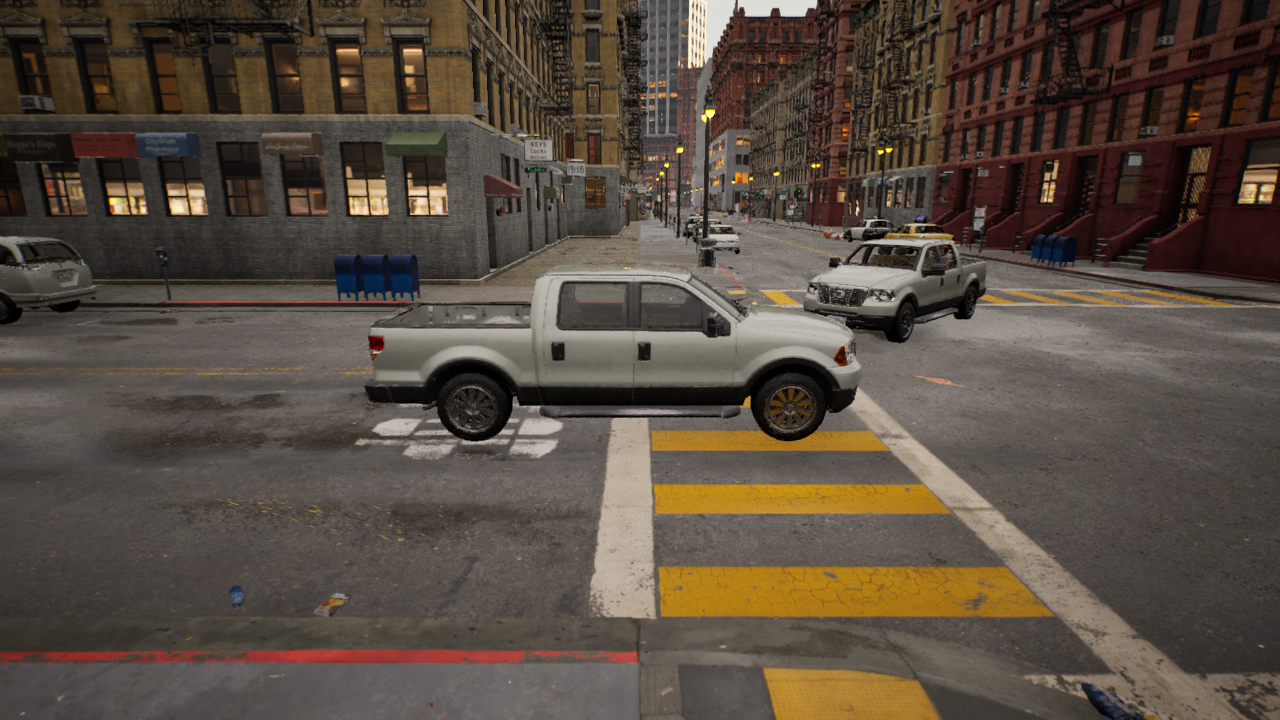
Venue: residential
Lighting: golden hour
Vehicle rig: pickup